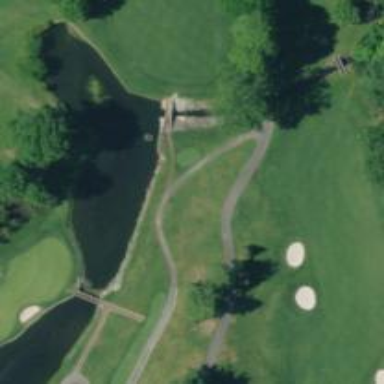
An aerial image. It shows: Path for both roads and golfers.